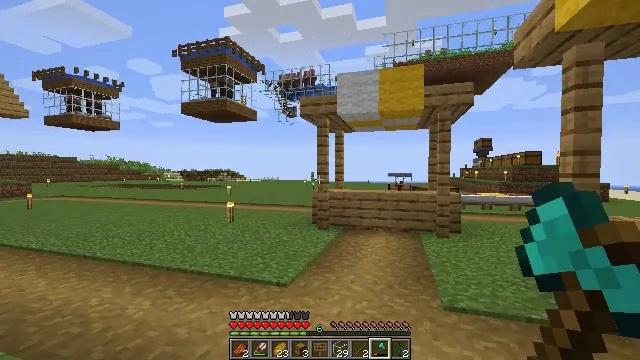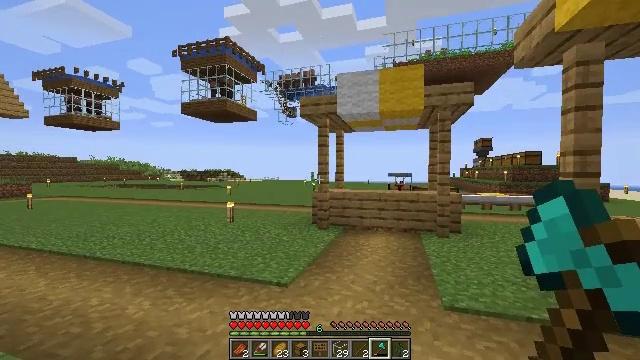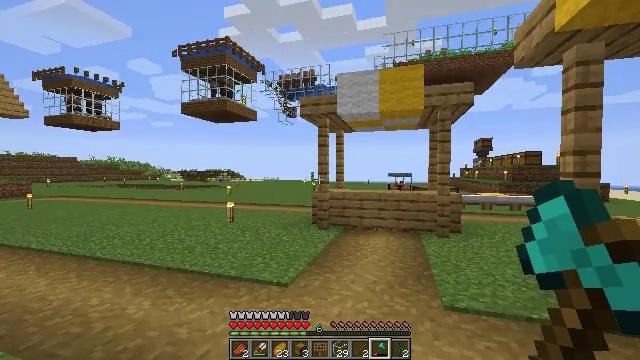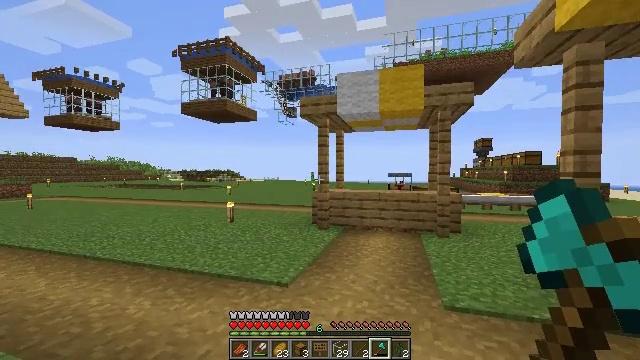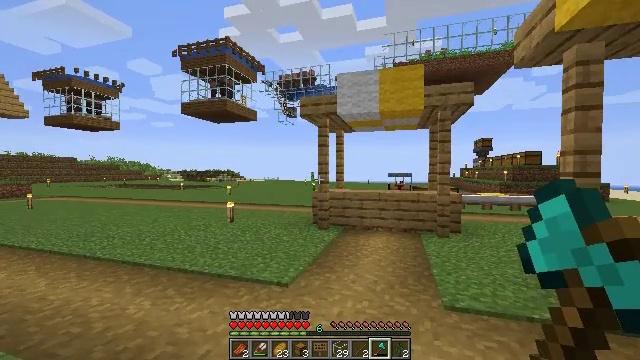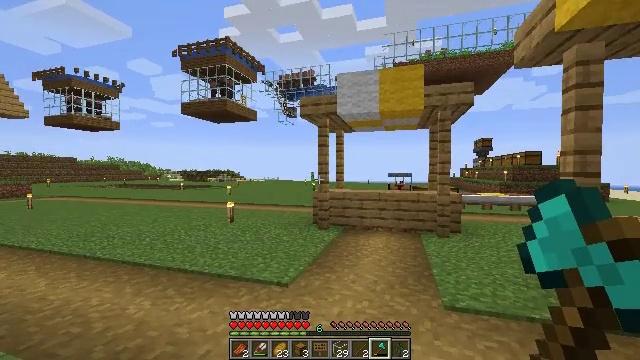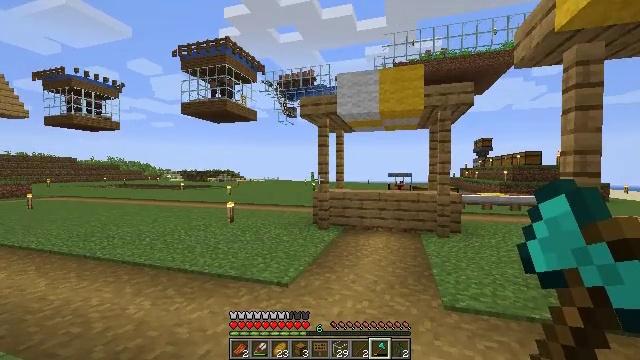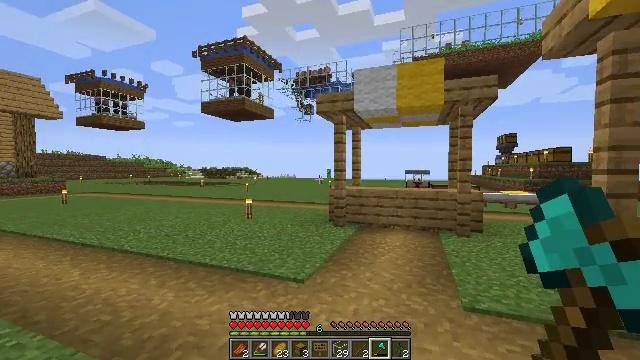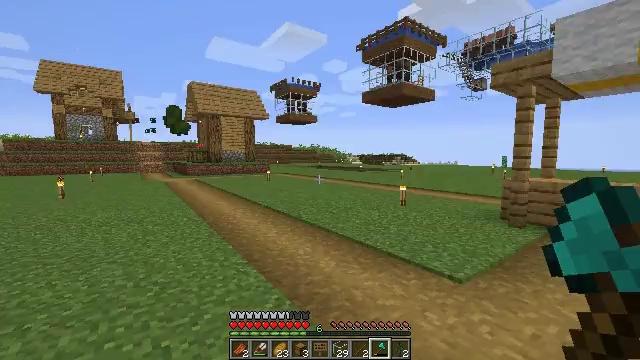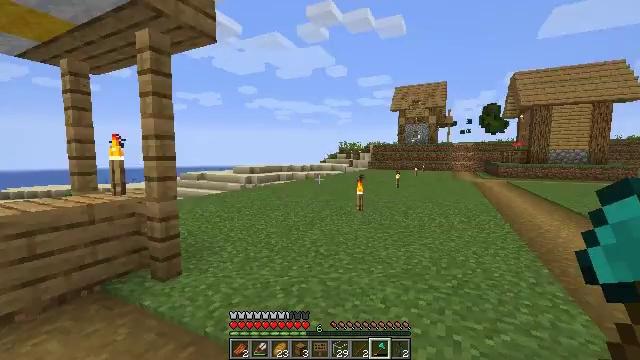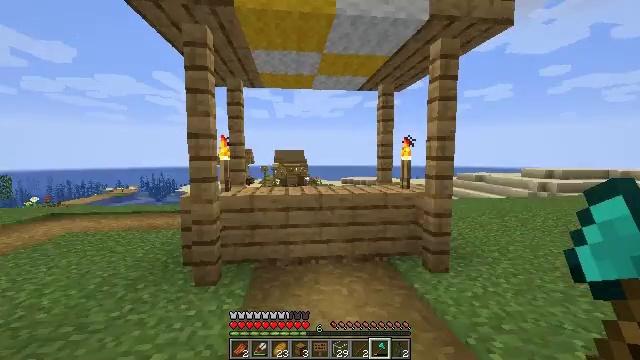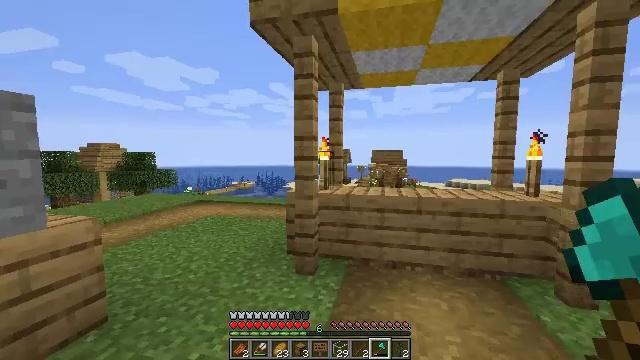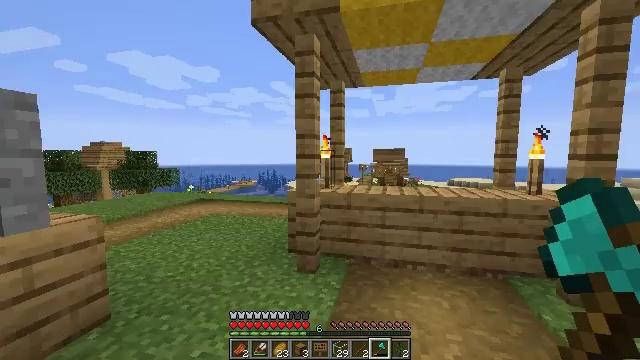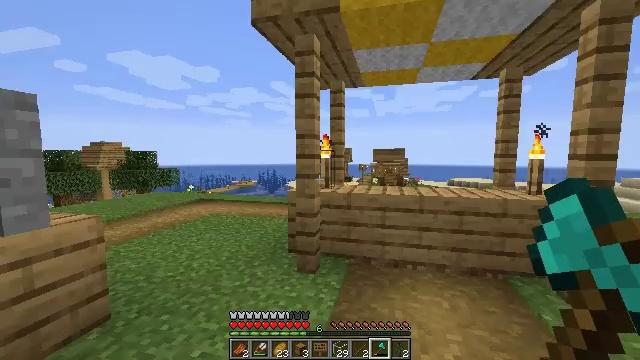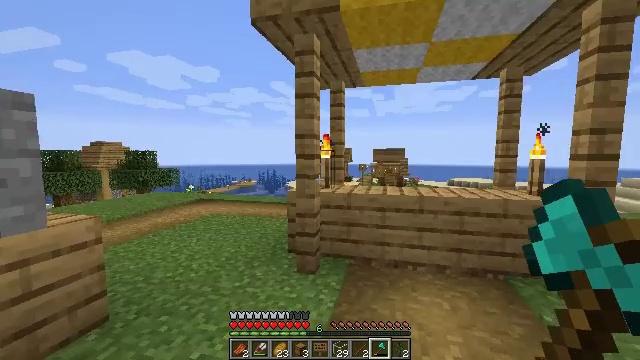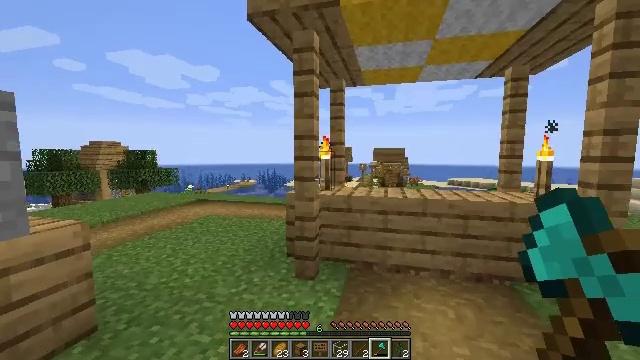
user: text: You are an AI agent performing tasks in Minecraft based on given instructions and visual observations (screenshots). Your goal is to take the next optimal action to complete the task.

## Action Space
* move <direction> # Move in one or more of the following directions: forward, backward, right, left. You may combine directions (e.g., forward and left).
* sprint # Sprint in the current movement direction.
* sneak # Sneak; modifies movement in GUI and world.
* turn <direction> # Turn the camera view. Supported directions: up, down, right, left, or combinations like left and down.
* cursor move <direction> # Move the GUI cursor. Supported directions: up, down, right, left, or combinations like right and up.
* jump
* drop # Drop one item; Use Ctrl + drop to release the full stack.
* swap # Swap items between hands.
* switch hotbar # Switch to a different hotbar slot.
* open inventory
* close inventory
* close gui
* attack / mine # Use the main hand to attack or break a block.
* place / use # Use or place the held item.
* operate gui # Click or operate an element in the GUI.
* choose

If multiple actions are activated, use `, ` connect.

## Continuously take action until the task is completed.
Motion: motion action
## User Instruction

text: Retrieve the torch.
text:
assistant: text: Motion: no_op
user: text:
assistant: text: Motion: no_op
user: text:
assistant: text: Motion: no_op
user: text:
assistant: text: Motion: no_op
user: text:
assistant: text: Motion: no_op
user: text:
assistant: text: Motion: no_op
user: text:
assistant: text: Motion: turn left
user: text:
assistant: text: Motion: turn left and down
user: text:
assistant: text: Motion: turn left
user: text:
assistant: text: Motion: turn left
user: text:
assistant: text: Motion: turn left
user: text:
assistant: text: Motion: no_op
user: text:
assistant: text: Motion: no_op
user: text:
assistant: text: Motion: move forward
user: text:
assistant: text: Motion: move forward
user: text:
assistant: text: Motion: move forward
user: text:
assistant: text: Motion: move forward, turn left and down
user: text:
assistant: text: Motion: move forward
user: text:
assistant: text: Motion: move forward
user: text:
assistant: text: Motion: move forward, turn right
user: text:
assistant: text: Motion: move forward, turn right
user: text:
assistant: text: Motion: move forward, turn right
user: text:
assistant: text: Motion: move forward and move right
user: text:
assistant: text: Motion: move forward and move right
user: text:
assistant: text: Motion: move forward and move right, turn left
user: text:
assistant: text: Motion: move forward and move right, turn left
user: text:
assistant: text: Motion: move forward and move right, turn left
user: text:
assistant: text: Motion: move forward and move right, turn left
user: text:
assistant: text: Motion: move forward and move right, turn left
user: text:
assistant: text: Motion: turn left